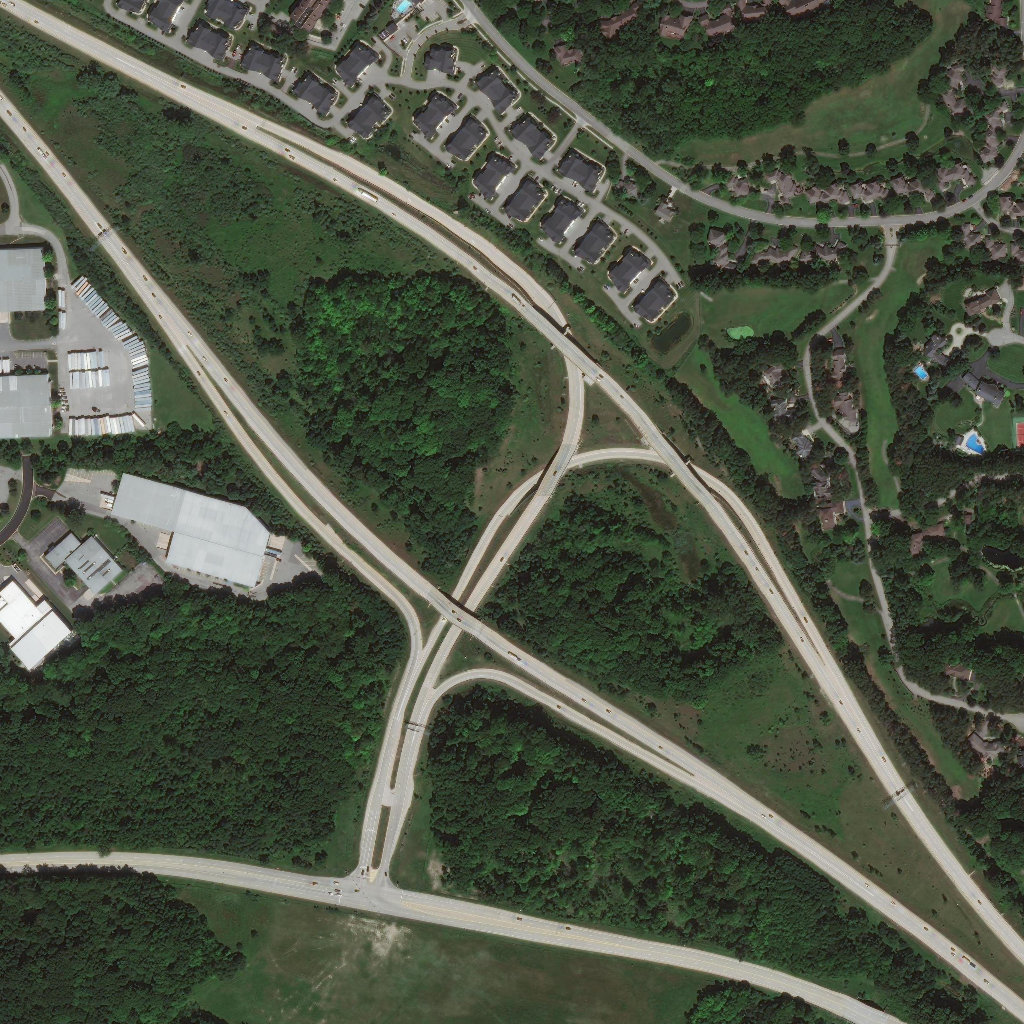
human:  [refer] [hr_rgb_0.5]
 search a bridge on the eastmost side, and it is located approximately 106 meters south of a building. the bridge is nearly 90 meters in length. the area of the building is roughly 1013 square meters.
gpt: <box>[[63, 41, 69, 49, 0]]</box>

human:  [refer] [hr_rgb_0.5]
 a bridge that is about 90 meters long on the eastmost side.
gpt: <box>[[63, 41, 69, 49, 0]]</box>